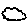
Label: cloud